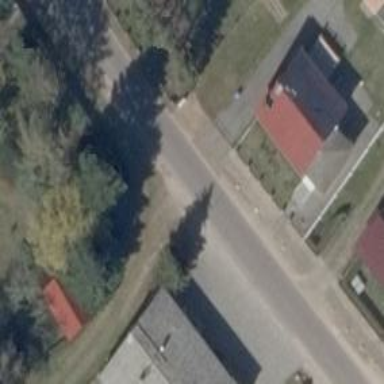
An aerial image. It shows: Tertiary road with asphalt surface.